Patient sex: F
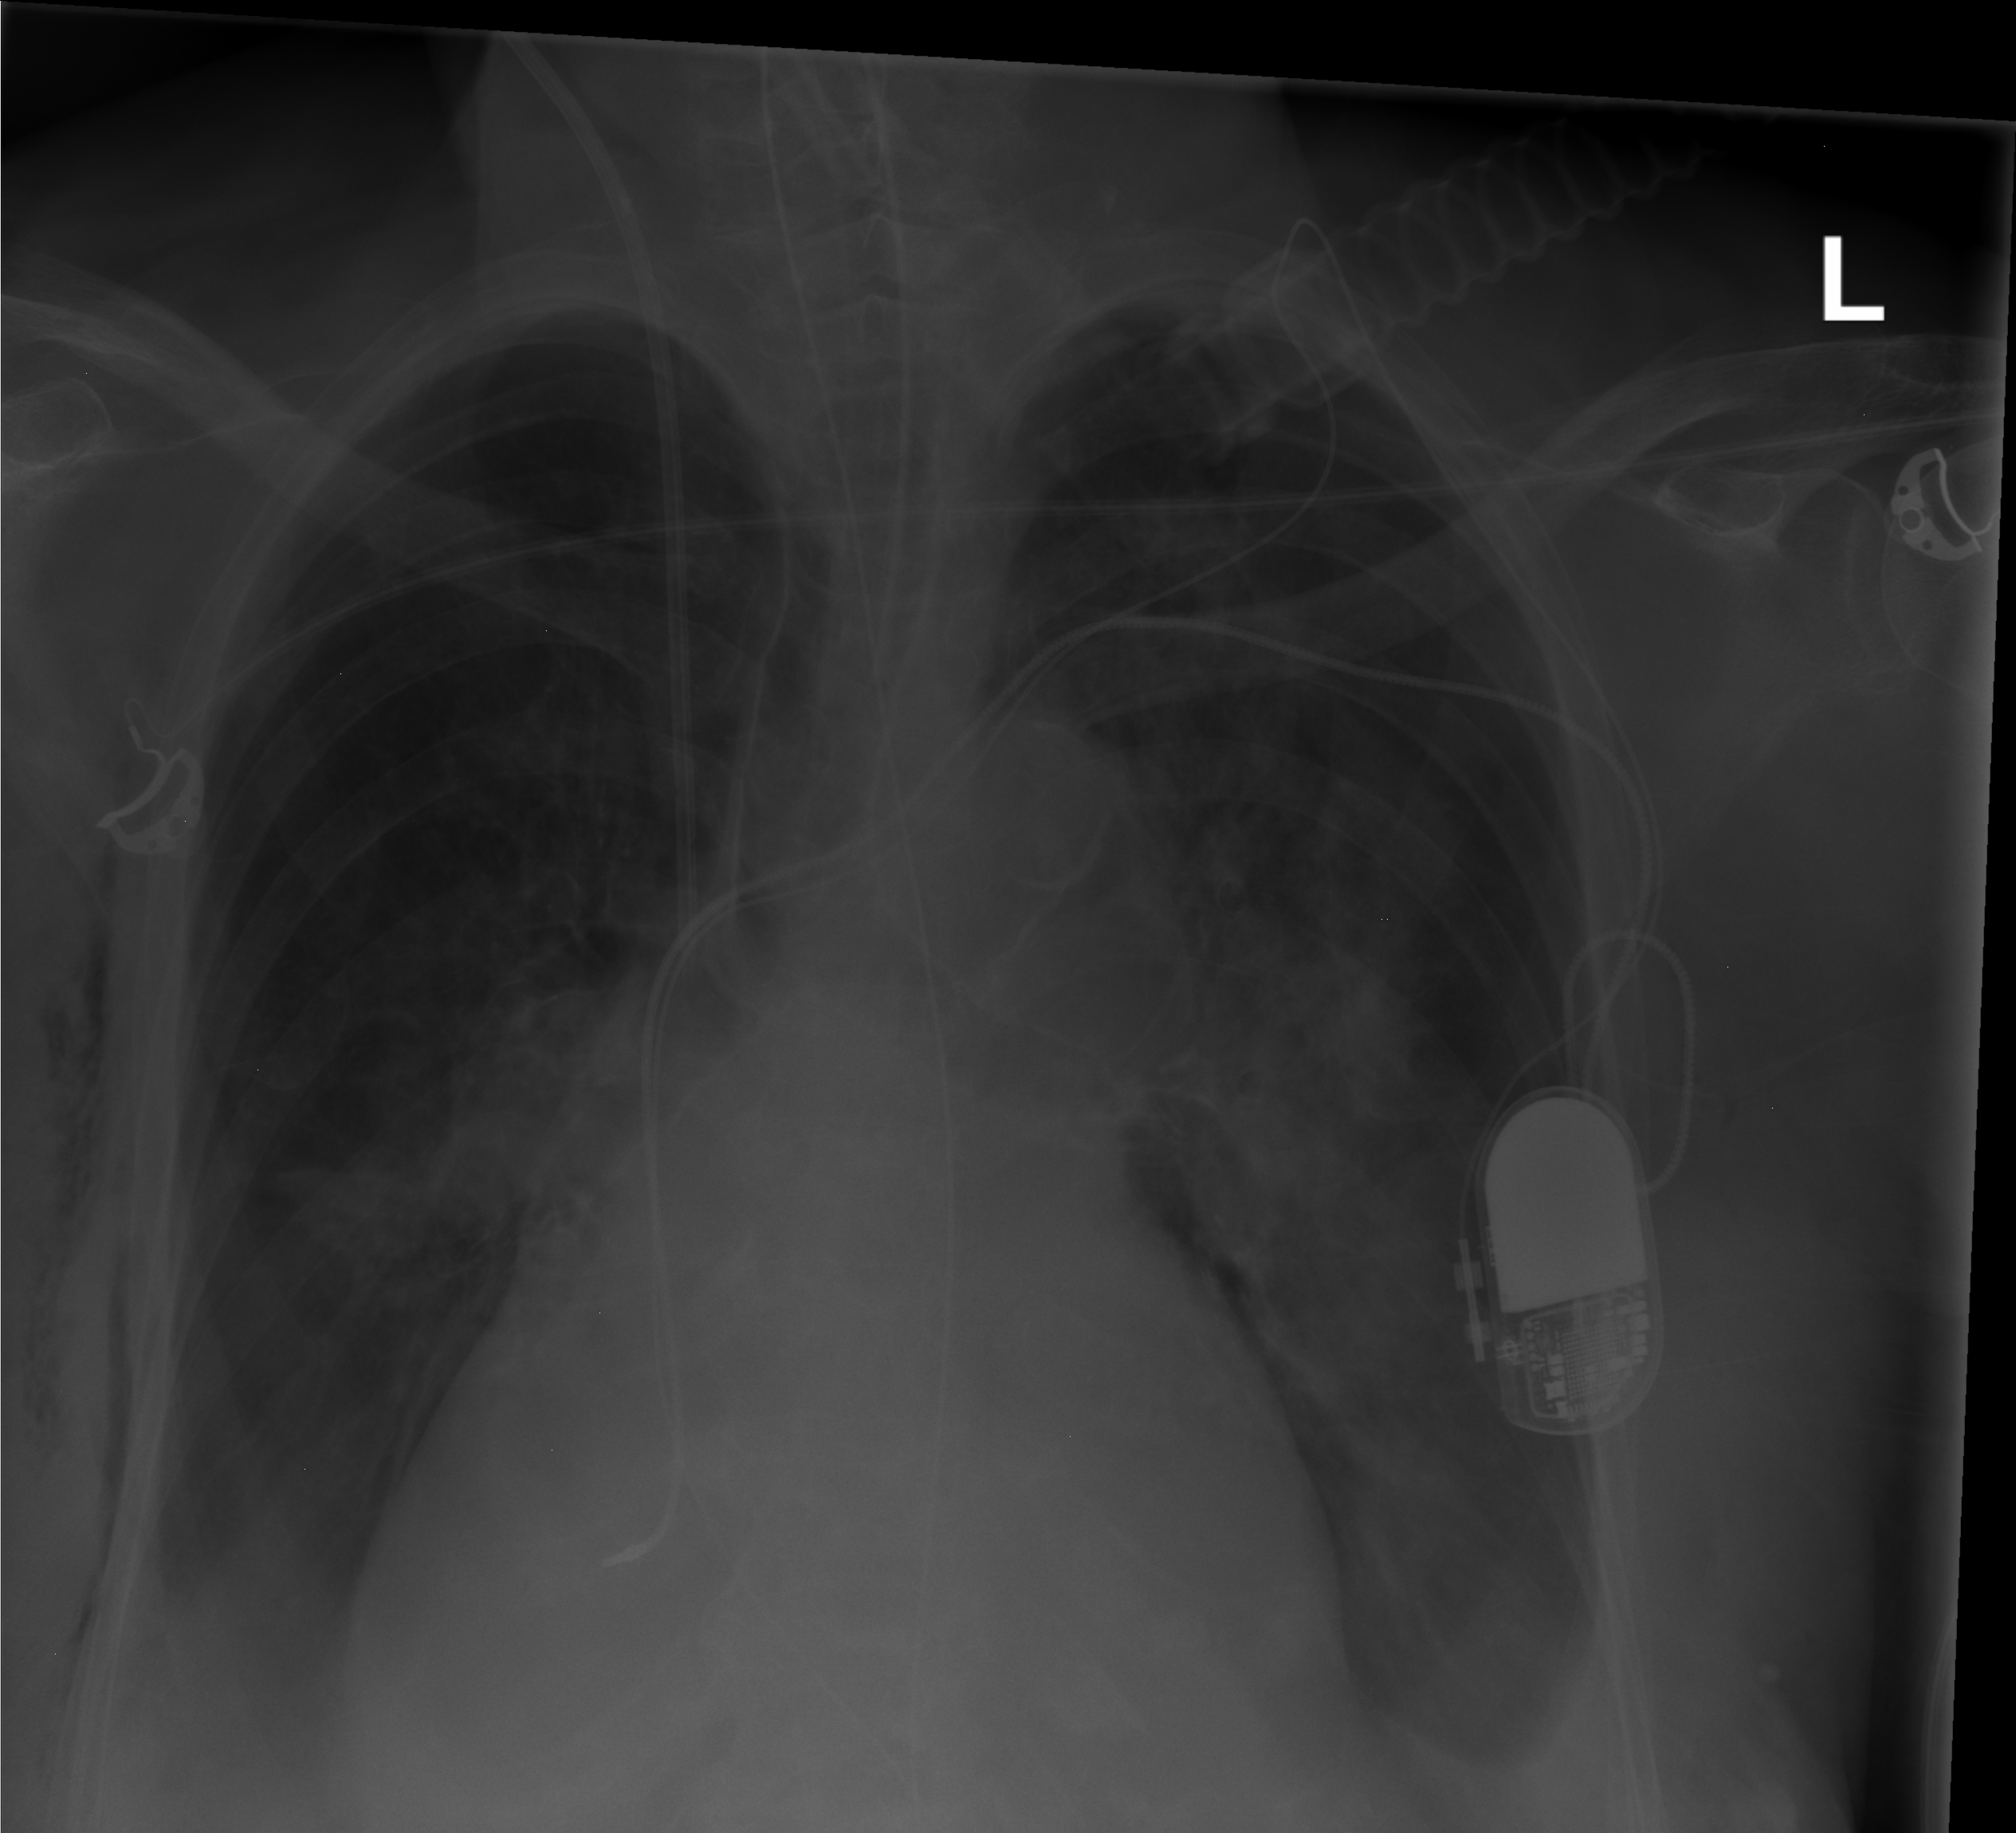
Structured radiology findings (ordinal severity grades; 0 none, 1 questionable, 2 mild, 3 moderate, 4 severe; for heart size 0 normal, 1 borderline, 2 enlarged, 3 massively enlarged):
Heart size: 2
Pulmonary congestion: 0
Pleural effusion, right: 2
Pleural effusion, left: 2
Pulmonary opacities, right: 0
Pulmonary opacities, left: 0
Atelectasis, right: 2
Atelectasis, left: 3